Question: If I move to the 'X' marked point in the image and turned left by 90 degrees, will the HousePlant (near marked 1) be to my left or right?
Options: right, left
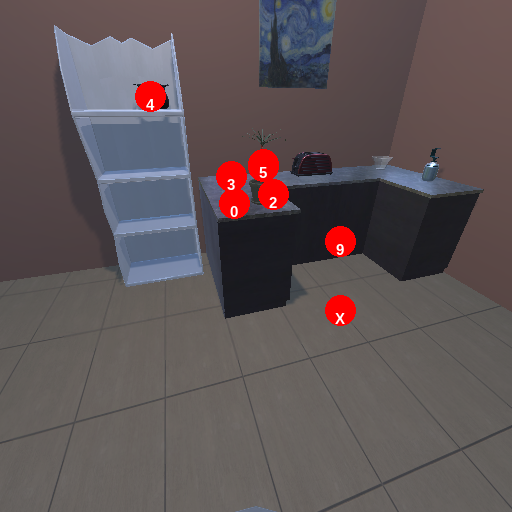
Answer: right